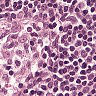
Metastatic tissue present: no